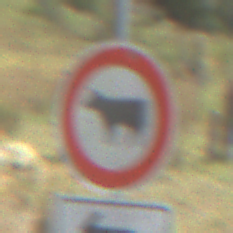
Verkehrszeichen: VerbotViehtrieb
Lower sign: RichtungsangabeDurchPfeile2
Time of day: Midday
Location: Outdoor (Nature)
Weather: PartlyCloudy
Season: Autumn
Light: Natural